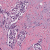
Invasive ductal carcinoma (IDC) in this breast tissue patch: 1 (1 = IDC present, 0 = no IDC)